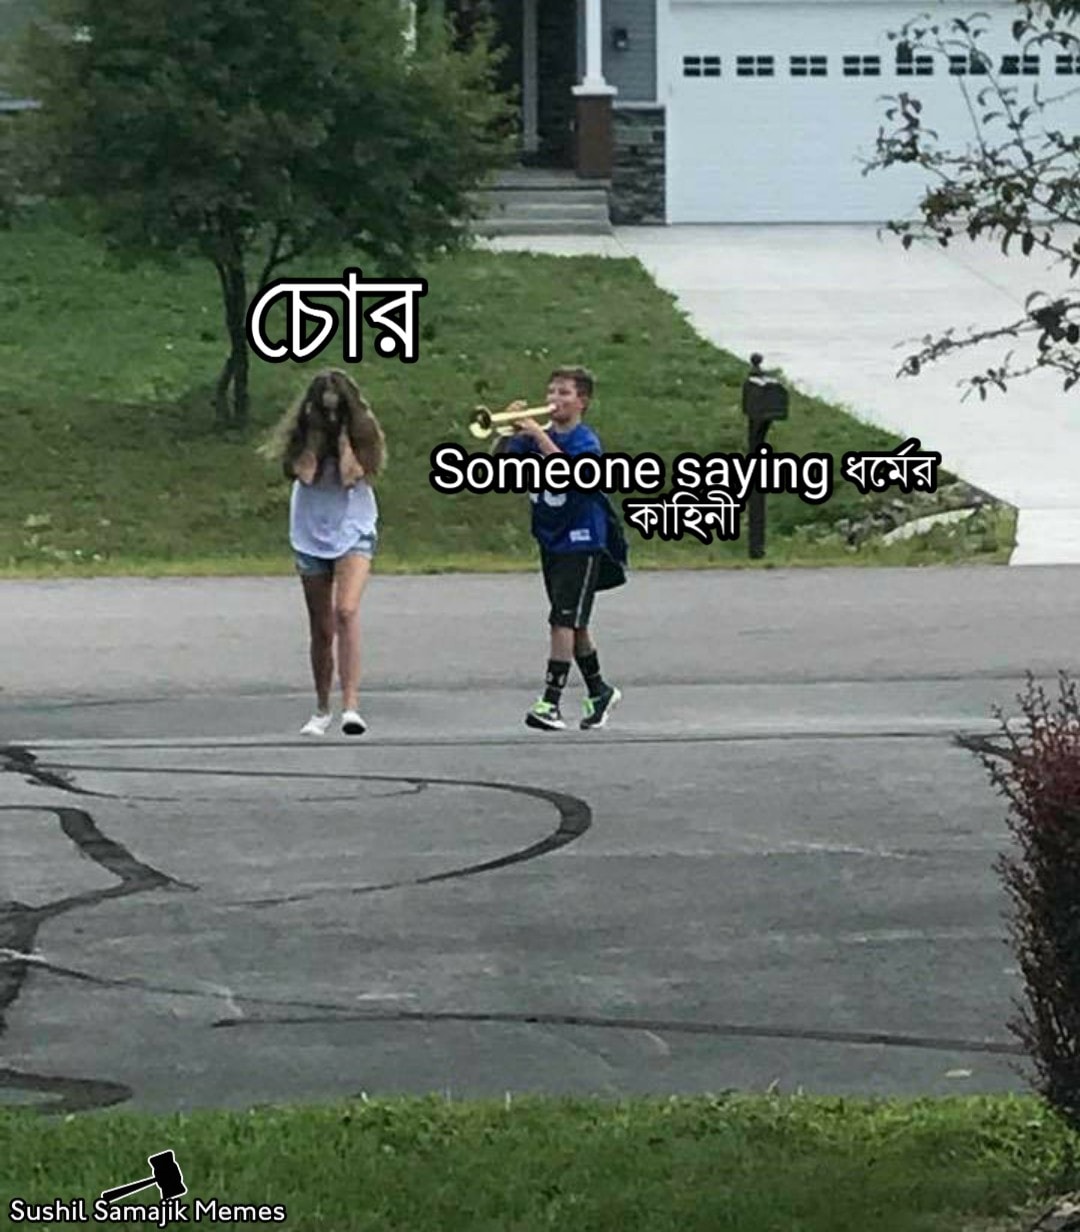
Caption: চোর   Someone saying ধর্মের কাহিনী
Label: non-hate